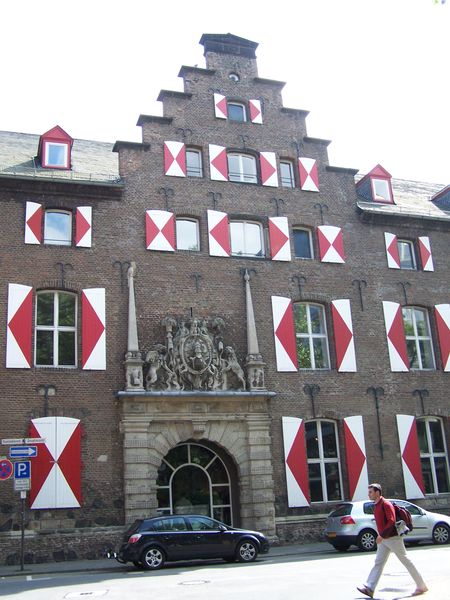
Titel: Zeughaus in Köln
Künstler: Peter von Siberg
Standort: Köln (EU - D - NRW)
Schlagwörter: mann, weiß, stadt, fenster, straße, tür, dach, gebäude, haus, rot, tiere, ornament, architektur, mensch, stein, fensterläden, rund, deutschland, fassade, giebel, backstein, fußgänger, auto, figuren, rundbogen, zinnen, foto, fotografie, photographie, eingang, fensterladen, gauben, autor, fries, portal, rustika, wappen, rucksack, autos, fahrzeug, norddeutschland, parkplatz, parken, straßenschilder, stufengiebel, rot-weiss, backsteingotik, strße, straßenschild, fesnterladen, steingebäude, auto straße, fensterläden rot